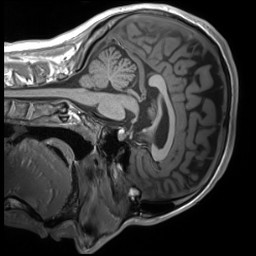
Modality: T1w
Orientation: sagittal
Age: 23
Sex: male
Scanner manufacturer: siemens
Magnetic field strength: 3 T
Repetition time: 1.8 s
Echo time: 0.00241 s